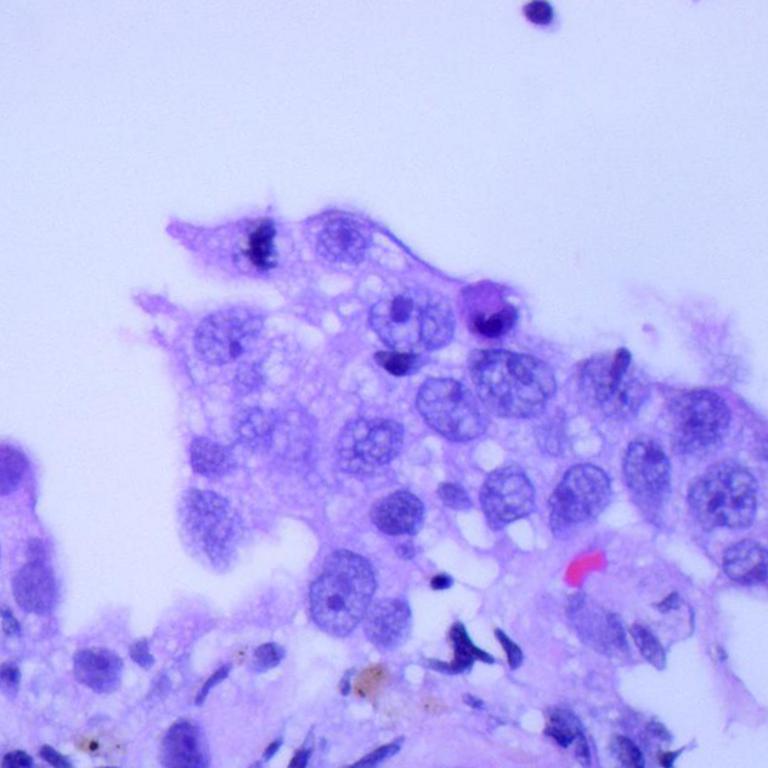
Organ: lung
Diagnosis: adenocarcinomas